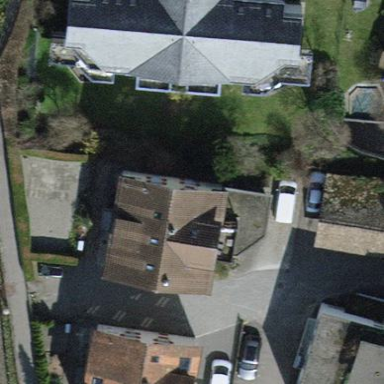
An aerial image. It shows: Gabled building.